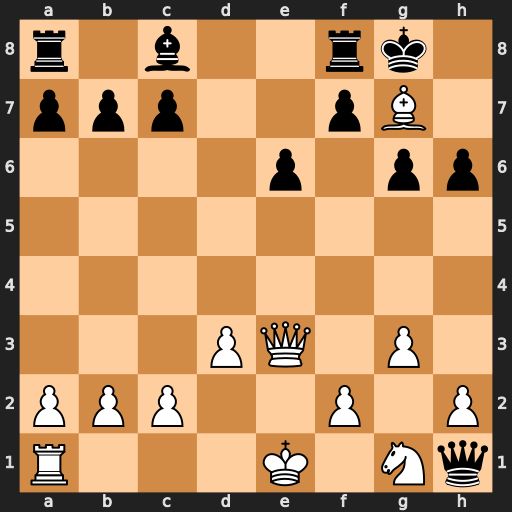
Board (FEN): r1b2rk1/ppp2pB1/4p1pp/8/8/3PQ1P1/PPP2P1P/R3K1Nq
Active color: w
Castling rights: Q
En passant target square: -
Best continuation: Qxh6 Qxg1+ Ke2 Qxh2 Qxh2